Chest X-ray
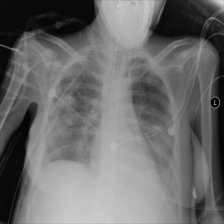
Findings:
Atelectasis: negative
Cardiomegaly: negative
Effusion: positive
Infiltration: negative
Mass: negative
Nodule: negative
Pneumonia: negative
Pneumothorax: negative
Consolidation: negative
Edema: negative
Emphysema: negative
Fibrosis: negative
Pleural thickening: negative
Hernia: negative